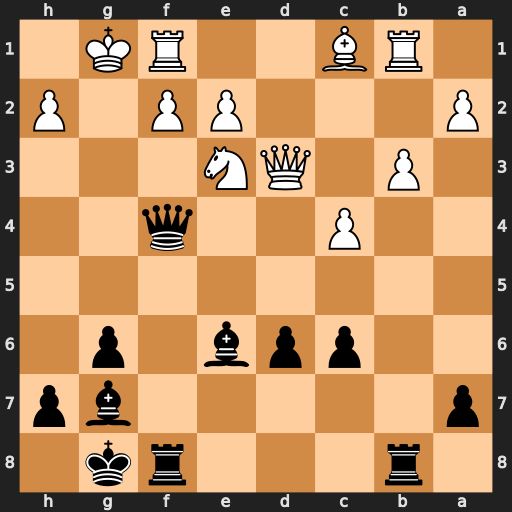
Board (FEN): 1r3rk1/p5bp/2ppb1p1/8/2P2q2/1P1QN3/P3PP1P/1RB2RK1
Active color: b
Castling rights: -
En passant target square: -
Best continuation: Be5 Ng4 Qxg4+